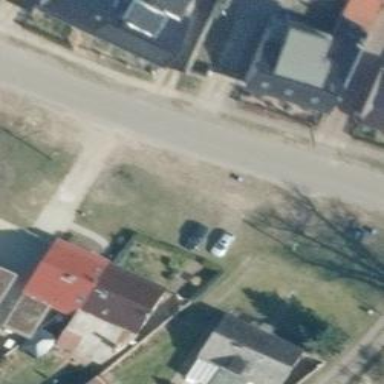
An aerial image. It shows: Residential road with asphalt surface.